九年级 · 立体几何学
小军将一个直角三角板 (如图)绕它的一条直角边所在的直线旋转一周形成一个几何体,将这个几何体的侧面展开得到的大致图形是 （ )

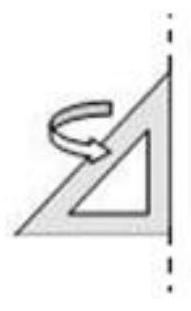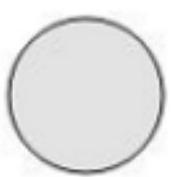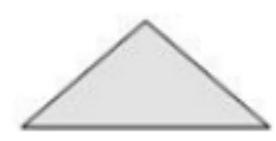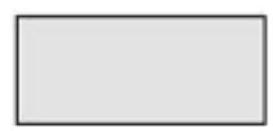
A.

B.

C.

D.

<img class="imgSvg" id = "lw1m9rx3nazyg26ybx" src="data:image/svg+xml;base64,PHN2ZyBpZD0ic21pbGVzLWx3MW05cngzbmF6eWcyNnlieCIgeG1sbnM9Imh0dHA6Ly93d3cudzMub3JnLzIwMDAvc3ZnIiB2aWV3Qm94PSIwIDAgODQgNDIiIHN0eWxlPSJ3aWR0aDogODRweDsgaGVpZ2h0OiA0MnB4OyBvdmVyZmxvdzogdmlzaWJsZTsiPjxkZWZzPjwvZGVmcz48bWFzayBpZD0idGV4dC1tYXNrLWx3MW05cngzbmF6eWcyNnlieCI+PHJlY3QgeD0iMCIgeT0iMCIgd2lkdGg9IjEwMCUiIGhlaWdodD0iMTAwJSIgZmlsbD0id2hpdGUiPjwvcmVjdD48Y2lyY2xlIGN4PSI0MiIgY3k9IjIxIiByPSI4LjUzMTI1IiBmaWxsPSJibGFjayI+PC9jaXJjbGU+PC9tYXNrPjxzdHlsZT4KICAgICAgICAgICAgICAgIC5lbGVtZW50LWx3MW05cngzbmF6eWcyNnlieCB7CiAgICAgICAgICAgICAgICAgICAgZm9udDogMTRweCBIZWx2ZXRpY2EsIEFyaWFsLCBzYW5zLXNlcmlmOwogICAgICAgICAgICAgICAgICAgIGFsaWdubWVudC1iYXNlbGluZTogJ21pZGRsZSc7CiAgICAgICAgICAgICAgICB9CiAgICAgICAgICAgICAgICAuc3ViLWx3MW05cngzbmF6eWcyNnlieCB7CiAgICAgICAgICAgICAgICAgICAgZm9udDogOC40cHggSGVsdmV0aWNhLCBBcmlhbCwgc2Fucy1zZXJpZjsKICAgICAgICAgICAgICAgIH0KICAgICAgICAgICAgPC9zdHlsZT48ZyBtYXNrPSJ1cmwoI3RleHQtbWFzay1sdzFtOXJ4M25henlnMjZ5YngpIj48L2c+PGc+PHRleHQgeD0iNDIiIHk9IjI2LjI1IiBjbGFzcz0iZWxlbWVudC1sdzFtOXJ4M25henlnMjZ5YngiIGZpbGw9ImN1cnJlbnRDb2xvciIgc3R5bGU9IgogICAgICAgICAgICAgICAgdGV4dC1hbmNob3I6IHN0YXJ0OwogICAgICAgICAgICAgICAgd3JpdGluZy1tb2RlOiBob3Jpem9udGFsLXRiOwogICAgICAgICAgICAgICAgdGV4dC1vcmllbnRhdGlvbjogbWl4ZWQ7CiAgICAgICAgICAgICAgICBsZXR0ZXItc3BhY2luZzogbm9ybWFsOwogICAgICAgICAgICAgICAgZGlyZWN0aW9uOiBsdHI7CiAgICAgICAgICAgICI+PHRzcGFuIHN0eWxlPSIKICAgICAgICAgICAgICAgIHVuaWNvZGUtYmlkaTogcGxhaW50ZXh0OwogICAgICAgICAgICAgICAgd3JpdGluZy1tb2RlOiBsci10YjsKICAgICAgICAgICAgICAgIGxldHRlci1zcGFjaW5nOiBub3JtYWw7CiAgICAgICAgICAgICAgICB0ZXh0LWFuY2hvcjogbWlkZGxlOwogICAgICAgICAgICAiPkxpPC90c3Bhbj48L3RleHQ+PHRleHQgeD0iNDIiIHk9IjIxIiBjbGFzcz0iZGVidWciIGZpbGw9IiNmZjAwMDAiIHN0eWxlPSIKICAgICAgICAgICAgICAgIGZvbnQ6IDVweCBEcm9pZCBTYW5zLCBzYW5zLXNlcmlmOwogICAgICAgICAgICAiPjwvdGV4dD48L2c+PC9zdmc+"/>
答案: D
解析: 【分析】

本题考查的是点线面体的认识有关知识和几何体的展开图,

先根据面动成体得到圆锥，进而可知其侧面展开图是扇形.

【解答】

解: 直角三角板 (如图)绕它的一条直角边所在的直线旋转一周形成一个圆锥, 那么它的侧面展开得到的图形是扇形.

故选 $D$.